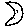
Label: moon